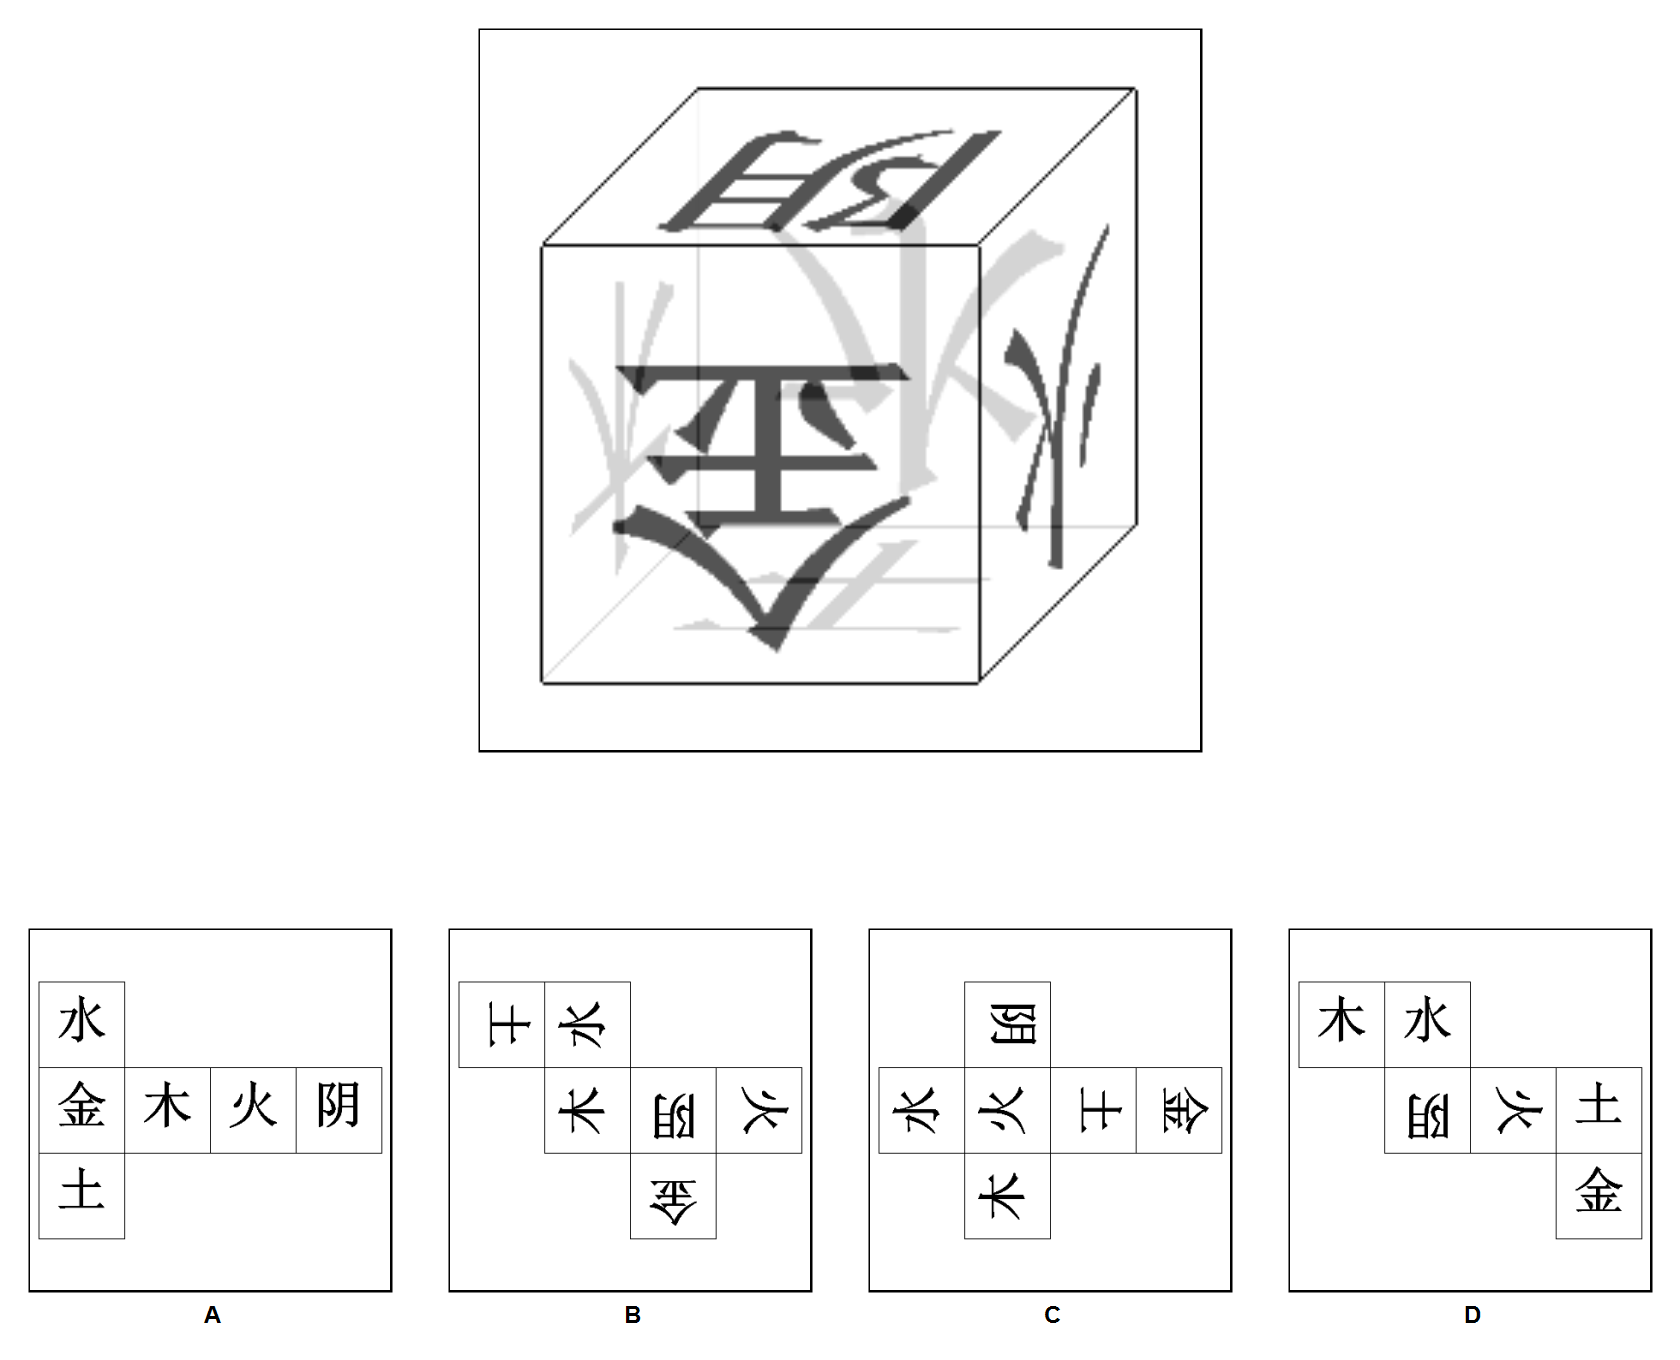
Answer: B